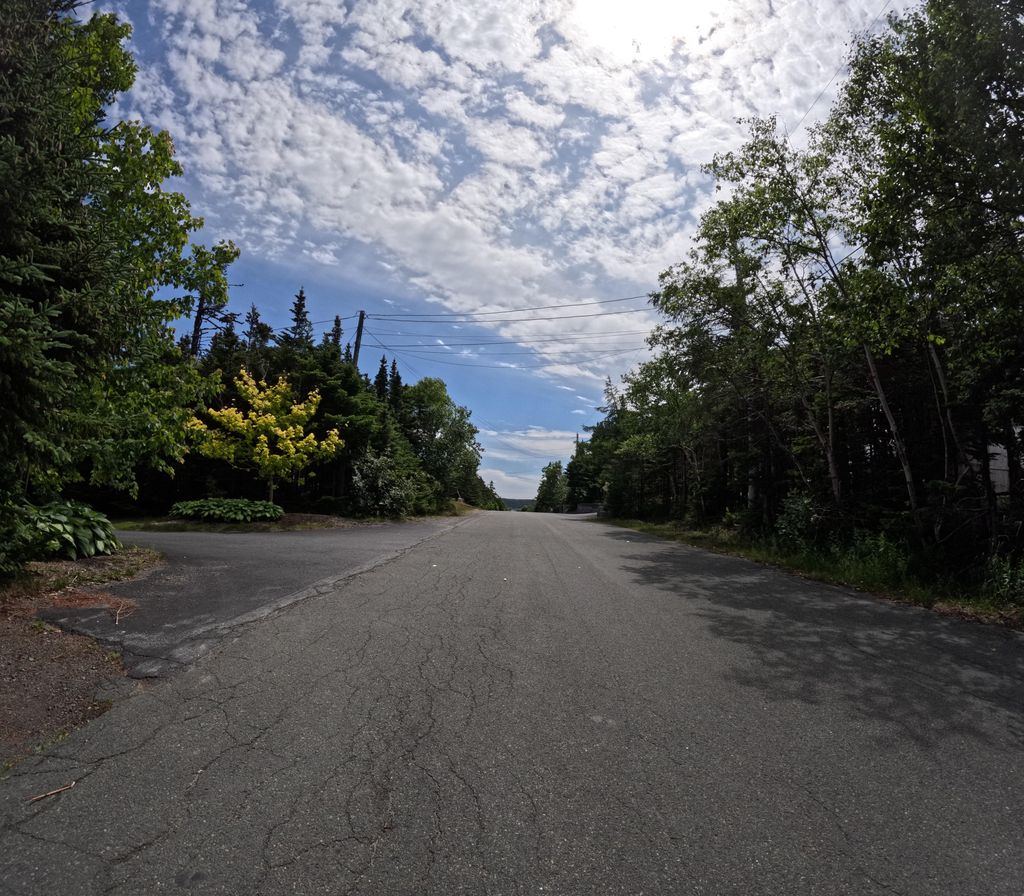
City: st_johns